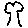
Label: tree